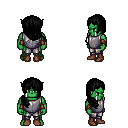
a pixel art fantasy rpg character, male body template, orc, green skin, steel chest armor, metal pants, black right-swept hairstyle, leather bracers, brown shoes, four views (front, back, left, right), 2x2 character sprite sheet, small pixel art, hard edges, no anti-aliasing